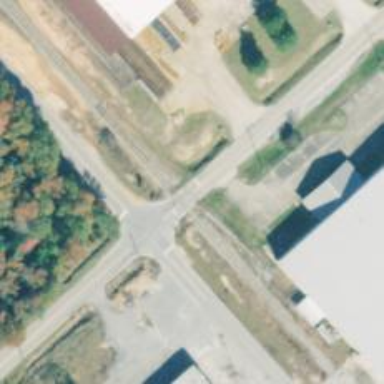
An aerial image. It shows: Uncontrolled crossing.